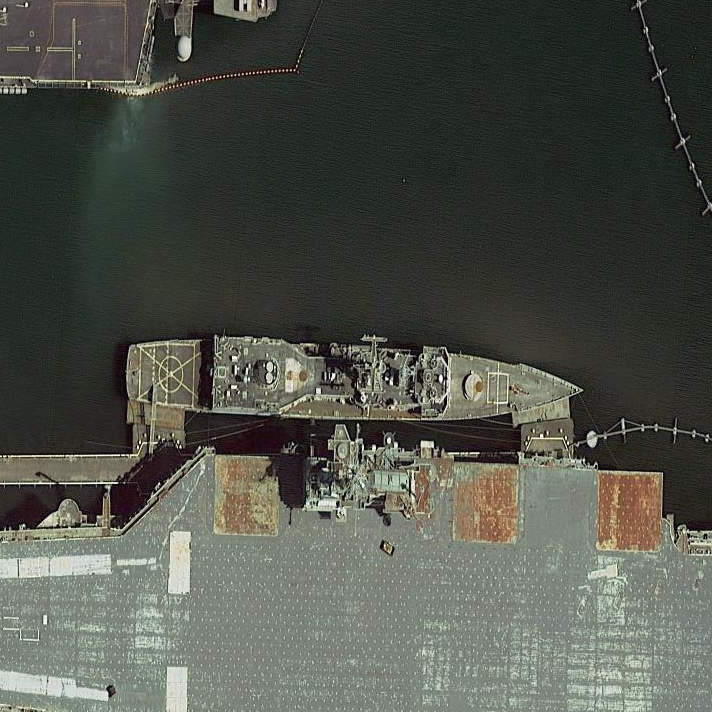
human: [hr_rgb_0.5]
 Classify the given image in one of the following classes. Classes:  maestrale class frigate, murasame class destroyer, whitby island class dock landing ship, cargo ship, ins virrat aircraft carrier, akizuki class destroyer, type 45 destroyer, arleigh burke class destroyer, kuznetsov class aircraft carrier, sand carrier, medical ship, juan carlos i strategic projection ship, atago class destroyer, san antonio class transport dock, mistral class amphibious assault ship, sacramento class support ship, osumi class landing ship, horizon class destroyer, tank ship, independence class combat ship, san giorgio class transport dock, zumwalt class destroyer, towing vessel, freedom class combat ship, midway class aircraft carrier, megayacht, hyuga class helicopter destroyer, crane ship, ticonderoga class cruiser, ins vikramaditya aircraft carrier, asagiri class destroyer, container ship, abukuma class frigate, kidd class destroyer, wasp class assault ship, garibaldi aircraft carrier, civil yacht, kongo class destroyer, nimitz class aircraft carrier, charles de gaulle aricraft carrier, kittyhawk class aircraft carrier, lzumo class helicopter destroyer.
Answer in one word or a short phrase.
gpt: Ticonderoga class cruiser